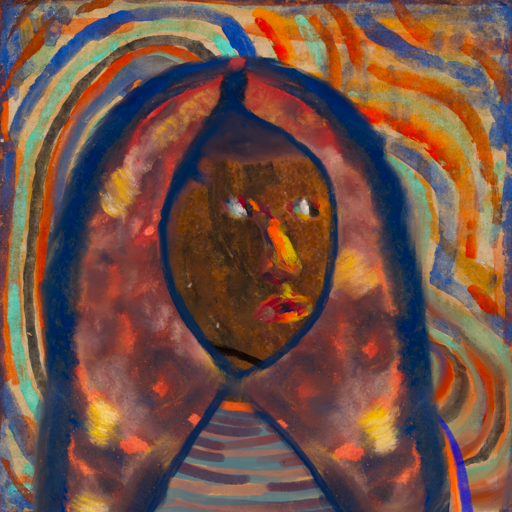
Background: Sisters, Head And Neck Side: Mosgoul, Face Side: An_Impression, Bust: Experience, Hair Side: Blank, Head Accessory: Mother_And_Son_Mother_Scarf, Second Necklace: Blank, Necklace: Blank, Baby: Blank